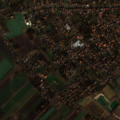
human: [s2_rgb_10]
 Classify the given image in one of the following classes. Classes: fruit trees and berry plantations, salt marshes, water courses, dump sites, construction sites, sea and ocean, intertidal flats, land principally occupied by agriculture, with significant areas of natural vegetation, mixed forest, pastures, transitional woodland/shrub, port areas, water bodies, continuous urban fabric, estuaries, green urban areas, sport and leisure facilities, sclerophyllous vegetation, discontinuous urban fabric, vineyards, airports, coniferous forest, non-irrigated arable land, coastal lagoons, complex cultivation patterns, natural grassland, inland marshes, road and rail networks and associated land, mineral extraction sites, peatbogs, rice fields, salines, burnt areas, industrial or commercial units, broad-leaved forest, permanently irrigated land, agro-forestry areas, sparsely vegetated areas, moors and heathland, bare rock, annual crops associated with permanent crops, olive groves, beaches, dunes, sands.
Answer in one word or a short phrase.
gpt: discontinuous urban fabric, non-irrigated arable land, land principally occupied by agriculture, with significant areas of natural vegetation